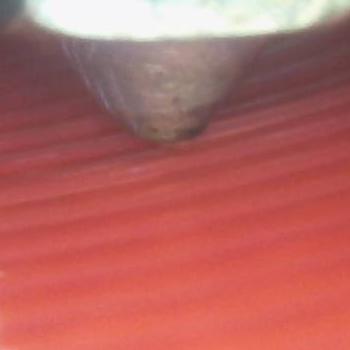
Flow rate: 66%